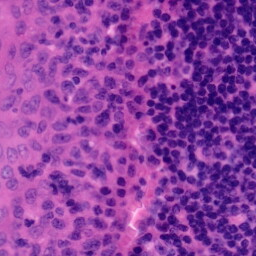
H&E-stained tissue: Tonsil